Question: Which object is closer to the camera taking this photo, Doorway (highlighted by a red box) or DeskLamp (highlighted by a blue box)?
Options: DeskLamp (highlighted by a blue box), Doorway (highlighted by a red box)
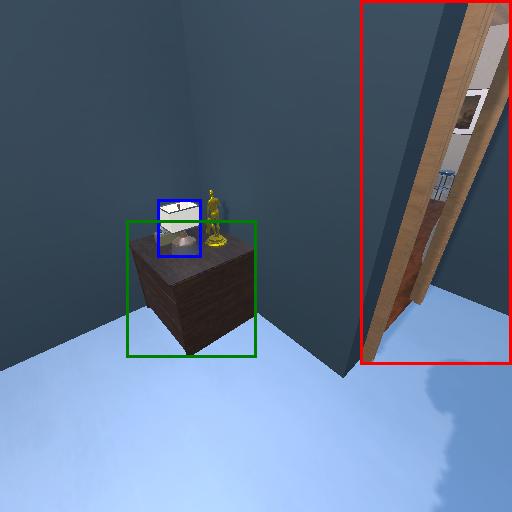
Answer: DeskLamp (highlighted by a blue box)